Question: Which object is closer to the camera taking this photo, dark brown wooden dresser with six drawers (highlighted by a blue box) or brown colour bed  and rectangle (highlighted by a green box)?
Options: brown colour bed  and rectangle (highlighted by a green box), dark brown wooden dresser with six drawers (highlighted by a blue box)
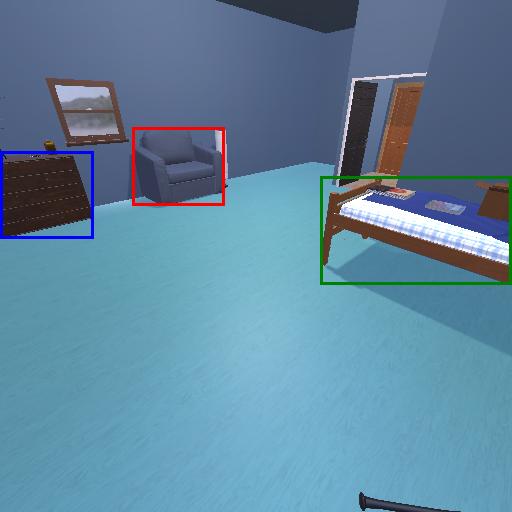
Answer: brown colour bed  and rectangle (highlighted by a green box)